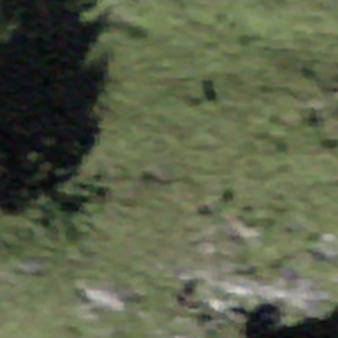
Label: other